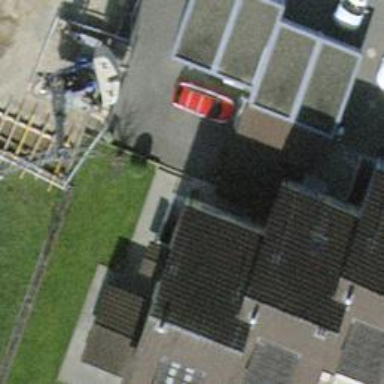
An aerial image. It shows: Terrace building.